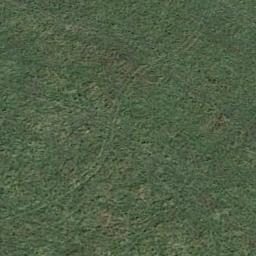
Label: meadow